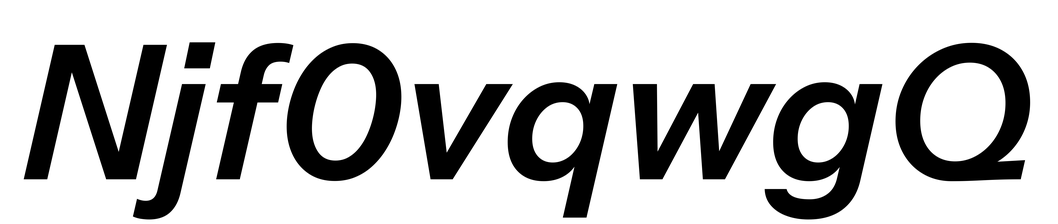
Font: InstrumentSans-Italic_SemiBold_Italic